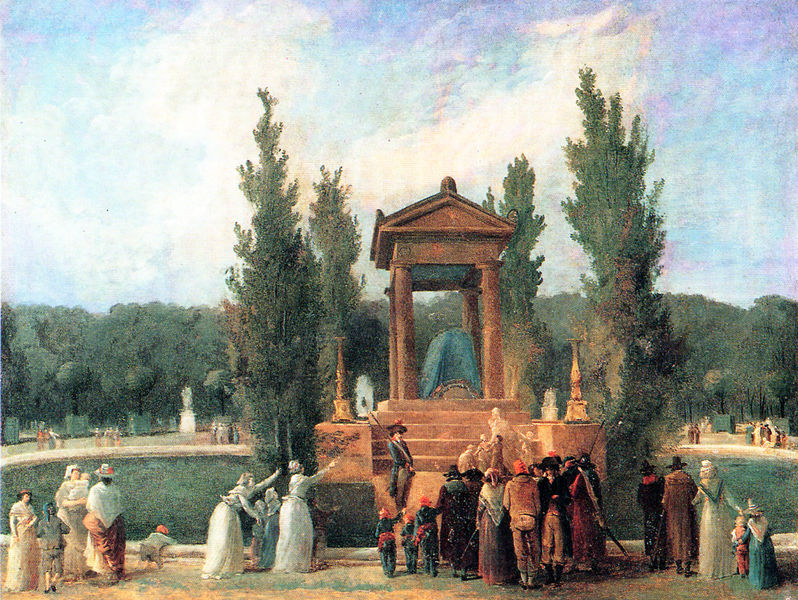
Titel: Le Cénotaphe de J.-J. Rousseau aux Tuileries, Rousseaus Kenotaph in den Tuilerien
Künstler: Hubert Robert
Standort: Dublin
Institution: National Gallery of Ireland
Schlagwörter: baum, blau, blätter, gemälde, gruppe, himmel, mann, wasser, weiß, wolken, bäume, frauen, gelb, grün, landschaft, menschen, see, teich, ufer, braun, frankreich, frau, hut, hüte, kleid, kleider, männer, szene, säule, säulen, anlage, dach, park, rasen, rot, weg, wiese, wolke, ansammlung, fest, malerei, feier, feiern, barock, historie, leiche, sockel, tot, trauer, gesten, schauen, wache, öl, hügel, natur, sonne, familie, gewänder, kind, england, wald, brunnen, genre, kinder, bassin, garten, skulptur, statue, zypressen, himmelblau, sommer, zuschauer, giebel, mauer, hof, ausflug, empore, figuren, romantik, tannen, ölgemälde, treppe, treppen, soldaten, thron, freizeit, symmetrie, vergnügen, stufe, stufen, edel, zeigen, abschied, denkmal, becken, baun, uniform, uniformen, soldat, waffe, bürger, armee, altar, biedermeier, beerdigung, sarg, statuen, gewehr, imprssionismus, historismus, menschengruppe, wächter, fingerzeig, baldachin, tempel, pavillon, spaziergänger, wasserbecken, bblau, einweihung, englischer garten, enthüllung, familien, feierlichkeit, gruß, mausoleum, pagode, papeln, schrein, wachen, wachposten, bau, schützen, bltter, 1780, tempiettto